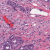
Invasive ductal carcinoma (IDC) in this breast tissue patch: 1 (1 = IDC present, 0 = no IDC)